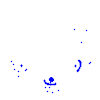
Particle: electron